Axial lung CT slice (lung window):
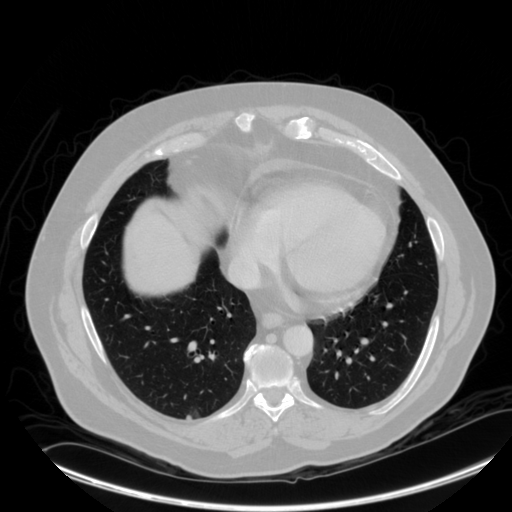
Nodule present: yes
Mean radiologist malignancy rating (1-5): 2.667